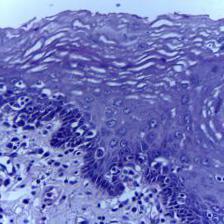
Diagnosis: Normal